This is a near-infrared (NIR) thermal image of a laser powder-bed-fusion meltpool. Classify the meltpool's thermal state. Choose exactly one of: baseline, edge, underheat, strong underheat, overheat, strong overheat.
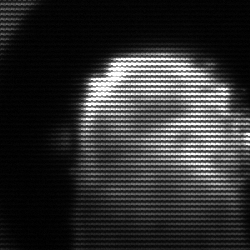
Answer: baseline